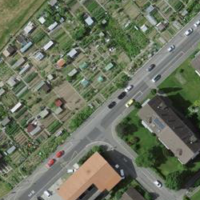
EUNIS habitat code: 53
Species observed at this site:
Polygonum aviculare